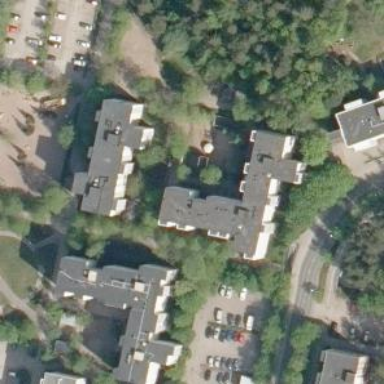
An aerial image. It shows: Residential building with flat roof.